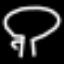
Label: mushroom